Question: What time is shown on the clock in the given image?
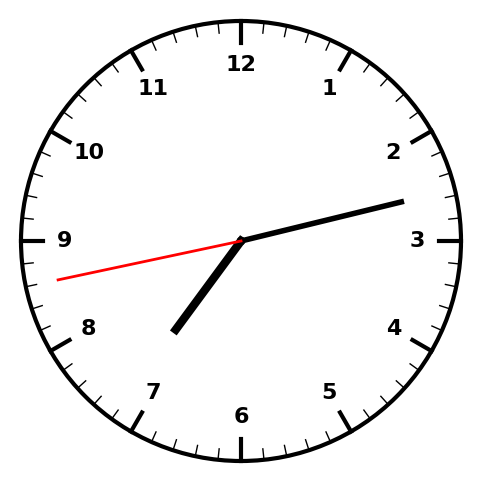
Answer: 07:12:43